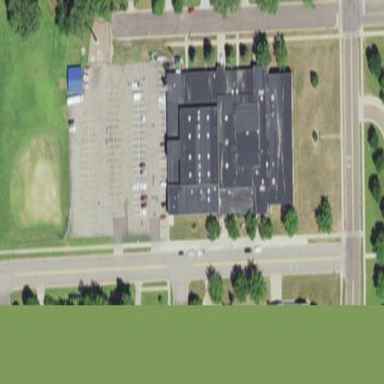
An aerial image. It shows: School building.